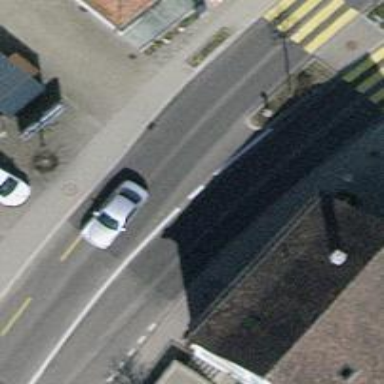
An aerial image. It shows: Secondary road with asphalt surface and dedicated cycle lane.